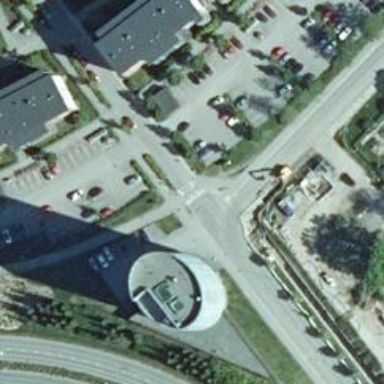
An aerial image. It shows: Marked crossing on the road.